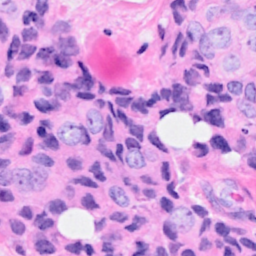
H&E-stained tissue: Breast